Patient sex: M
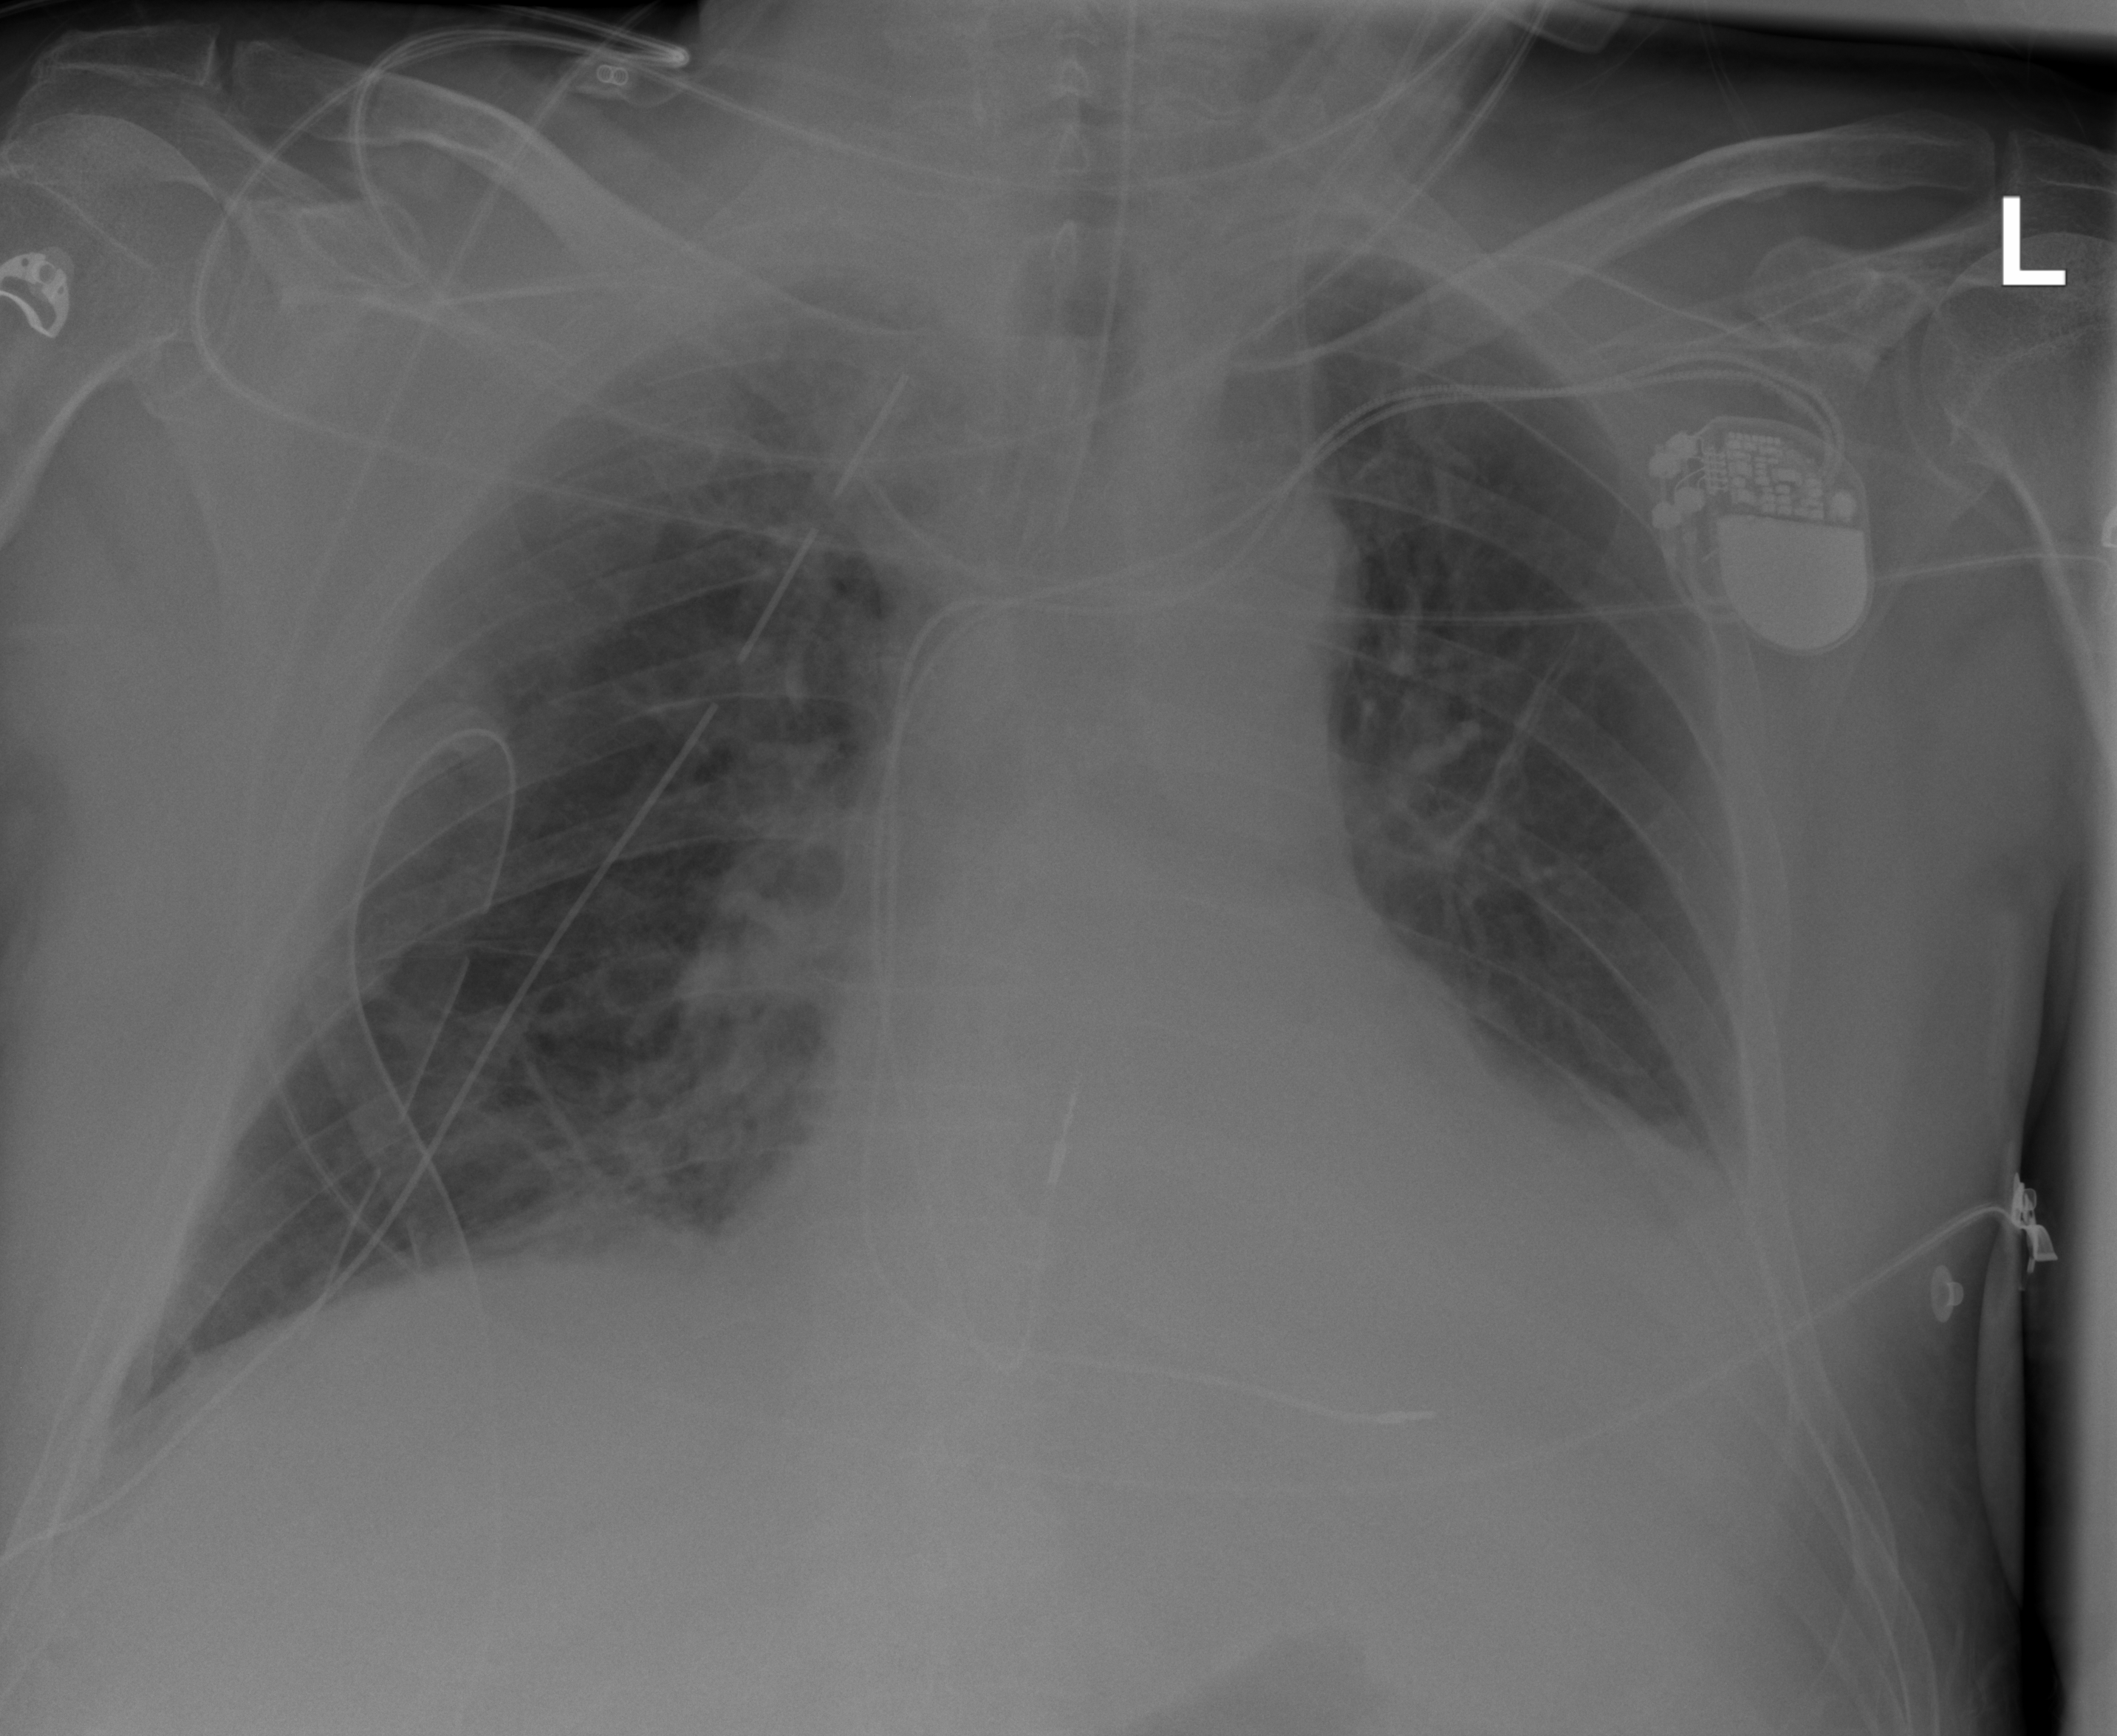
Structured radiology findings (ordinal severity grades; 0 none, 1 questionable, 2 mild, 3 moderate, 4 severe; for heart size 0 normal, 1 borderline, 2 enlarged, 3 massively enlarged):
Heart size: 0
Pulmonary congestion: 0
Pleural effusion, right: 0
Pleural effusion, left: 0
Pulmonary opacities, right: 0
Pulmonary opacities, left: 0
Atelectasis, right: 2
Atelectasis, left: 2